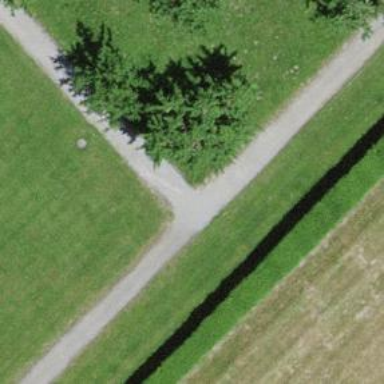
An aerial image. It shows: Gravel footway.